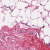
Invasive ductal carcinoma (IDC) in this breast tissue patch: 0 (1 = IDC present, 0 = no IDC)